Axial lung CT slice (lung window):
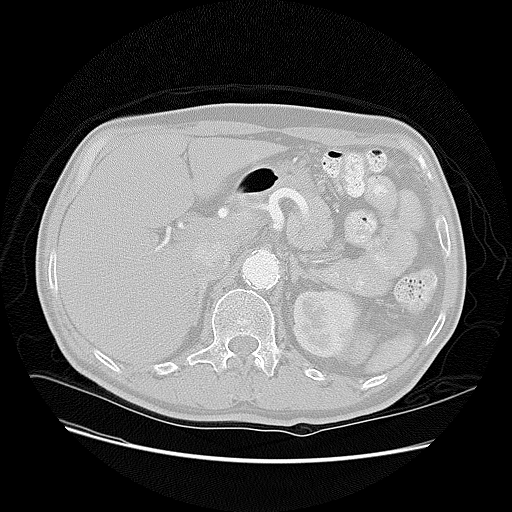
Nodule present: no